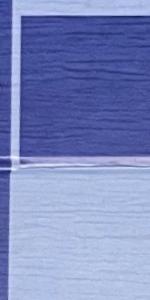
Label: Empty